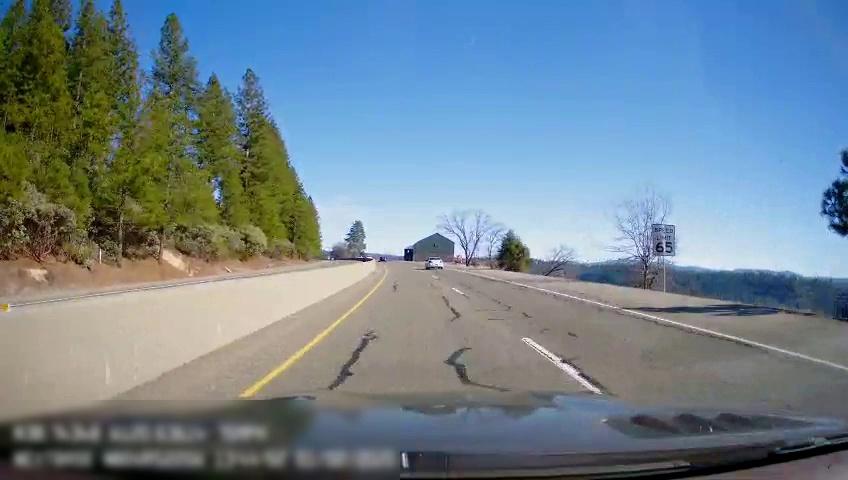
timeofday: Day
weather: Sunny
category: Drivable Space
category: Drivable Space
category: Vehicles | Car
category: Lanes | Current Lane
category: Lanes | Current Lane
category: Lanes | Alternate Lane
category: Lanes | Opposite Lane
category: Traffic | Signs